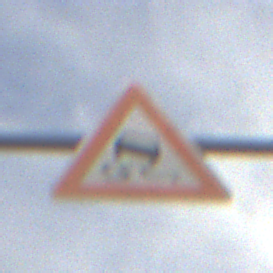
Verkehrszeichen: SchleuderOderRutschgefahr
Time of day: SunriseSunset
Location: Outdoor (Nature)
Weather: PartlyCloudy
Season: Summer
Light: Natural